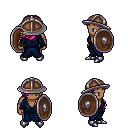
a pixel art fantasy rpg character, male body template, human, dark skin, blue robe, gold greaves, pink left-swept hairstyle, chain helm, metal boots, shield, four views (front, back, left, right), 2x2 character sprite sheet, small pixel art, hard edges, no anti-aliasing